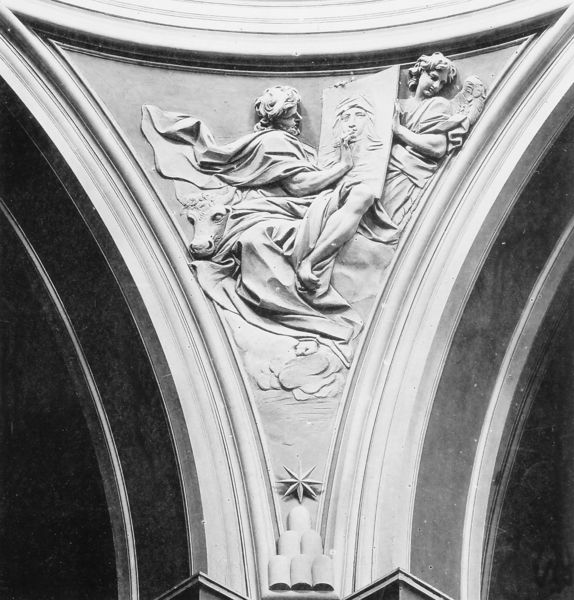
Titel: San Tommaso da Villanova, Evangelisten
Künstler: Antonio Raggi
Standort: Rom, Castel Gandolfo (EU - I - Latium)
Schlagwörter: gemälde, gott, himmel, mann, menschen, ausschnitt, frau, marmor, säule, zeichnung, tier, wolke, malerei, falten, gesicht, stein, bild, bildnis, kirche, gewand, decke, engel, relief, bein, bogen, kuh, rind, kuppel, detail, maler, stuck, foto, fuss, stern, fus, sterne, schwarz weiß, leinwand, malen, darstellung, zeichnen, heilig, fotographie, ochse, stier, enkel, zwicken, ochs, pendentiv, markus, dosen, freske, gesucht, evangelist, lukas, zwick, kirchestuck